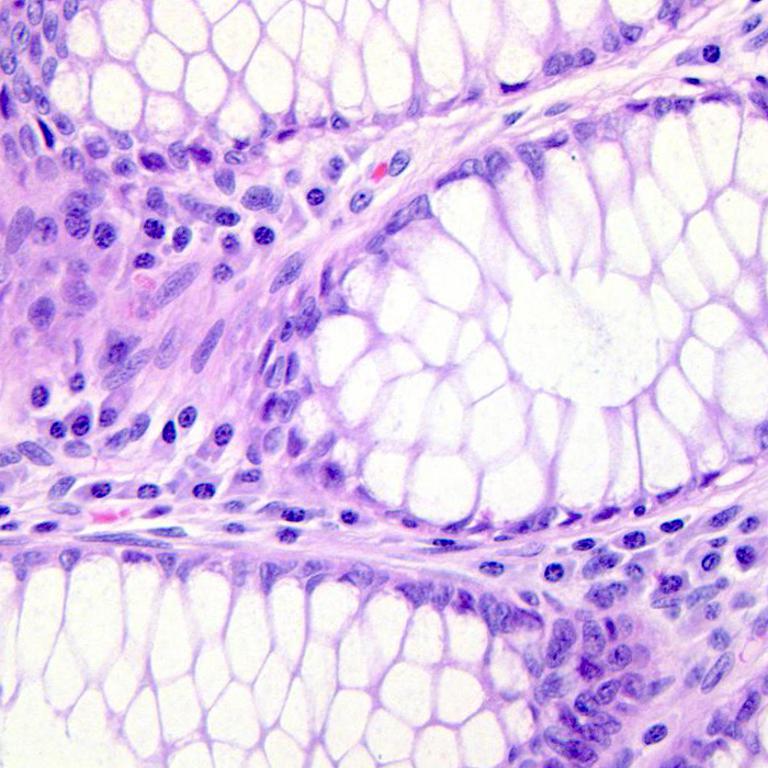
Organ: colon
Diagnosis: benign